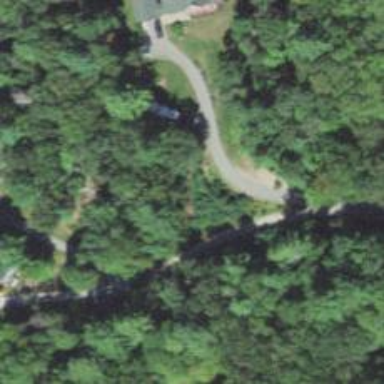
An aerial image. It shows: Residential driveway used as service road.